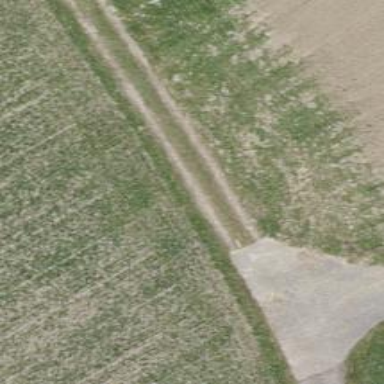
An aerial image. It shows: Track with grade 4 tracktype.